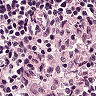
Metastatic tissue present: no